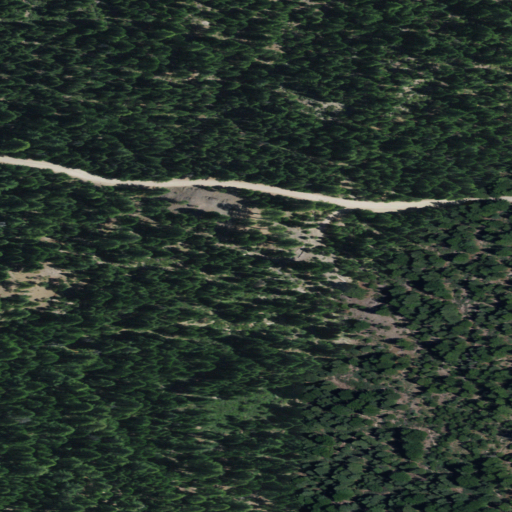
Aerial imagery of gap in California named Moonlight Pass containing only evergreen forest